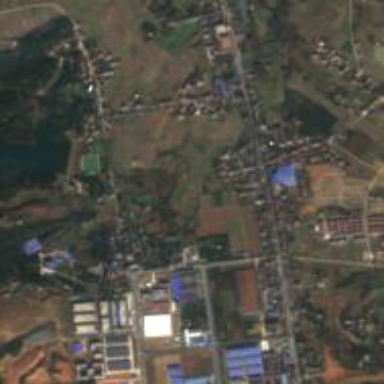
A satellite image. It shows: Ethnic township within town.